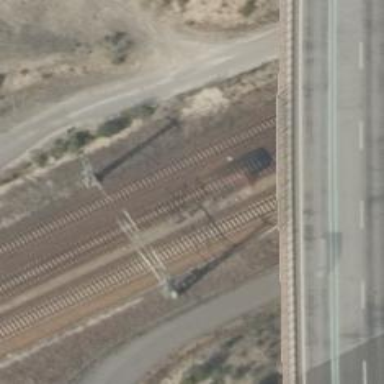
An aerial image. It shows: Railway switch.